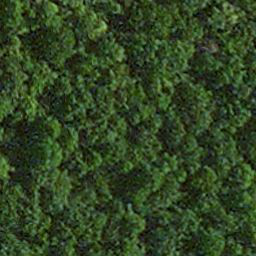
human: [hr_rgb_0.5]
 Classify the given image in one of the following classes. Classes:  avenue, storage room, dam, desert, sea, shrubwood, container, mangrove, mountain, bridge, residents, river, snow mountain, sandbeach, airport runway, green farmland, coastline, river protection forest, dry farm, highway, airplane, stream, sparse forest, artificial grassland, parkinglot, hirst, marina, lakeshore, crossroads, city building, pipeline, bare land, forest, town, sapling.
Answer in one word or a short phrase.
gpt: forest